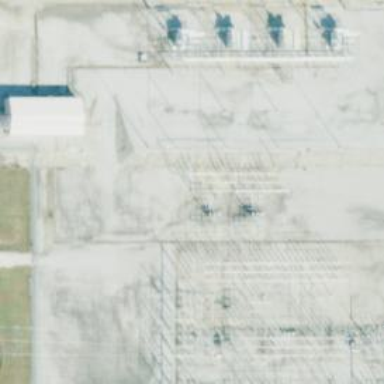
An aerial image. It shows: Switch used for power control.